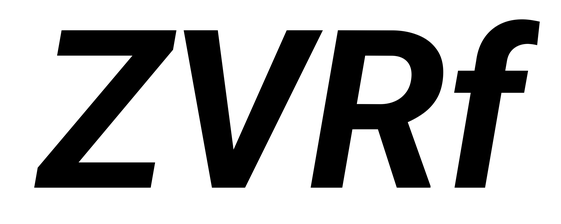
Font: Roboto-Italic_Bold_Italic